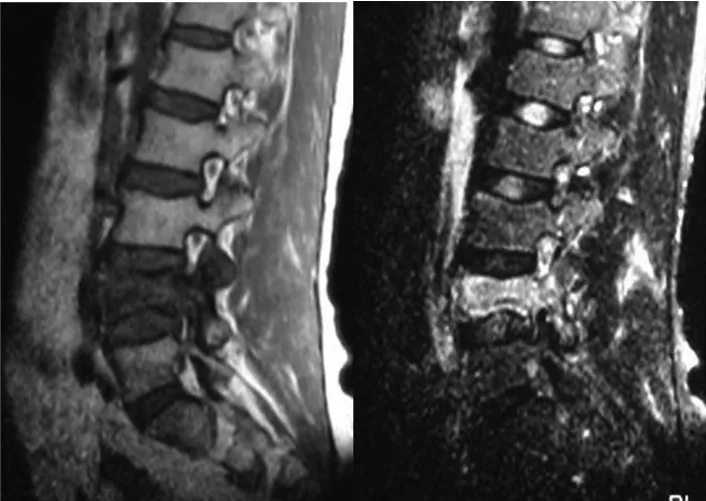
MRI, sagittal section. Hypointensity on T1-W images of L4 planar appearance with a mild compression fracture. T2-W images reveal more marked hypersignals of the body of L4 associated with the recent collapse. MRI, magnetic resonance imaging; L4, fourth lower lumbar vertebra, T1 W, T1 weighted; T2 W, T2-weighted.
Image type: radiology (mri)